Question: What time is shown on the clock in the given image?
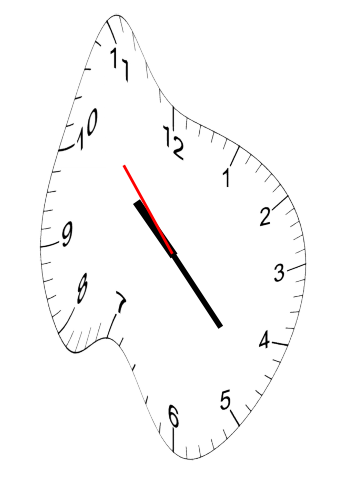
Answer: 10:22:53